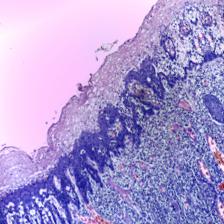
Diagnosis: Normal